Field crop: maize
Growth stage: 2
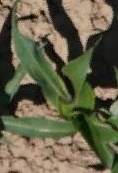
Species: maize